Brain MRI, t2w sequence, axial 2D slice.
Patient: age 38, sex F, weight 78 kg, height 1.78 m
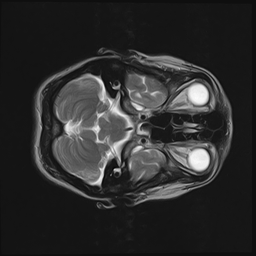